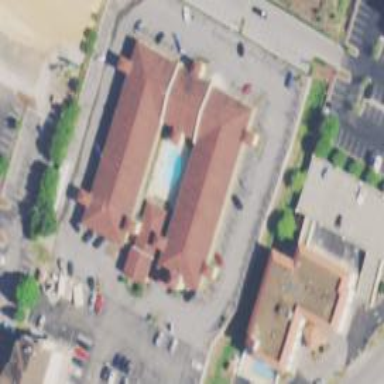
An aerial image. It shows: Hotel building.